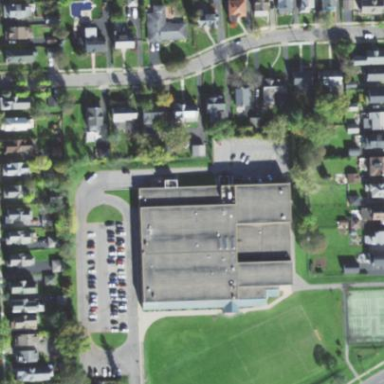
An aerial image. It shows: School building.